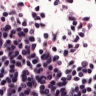
Metastatic tissue present: no